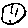
Label: smiley face